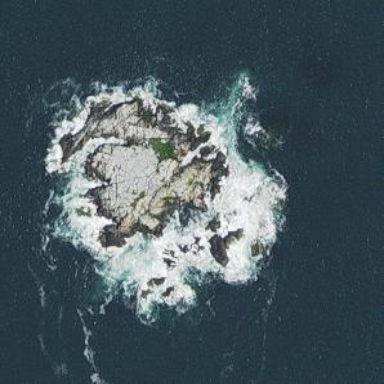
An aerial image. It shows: Island with natural coastline.